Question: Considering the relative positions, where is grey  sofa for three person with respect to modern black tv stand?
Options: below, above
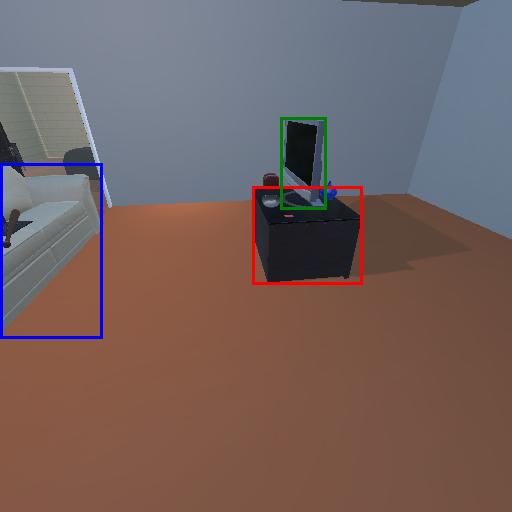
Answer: below